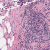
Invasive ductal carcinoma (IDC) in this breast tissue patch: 1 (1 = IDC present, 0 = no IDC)